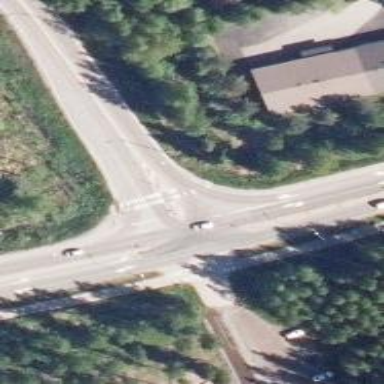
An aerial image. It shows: Trunk link highway.